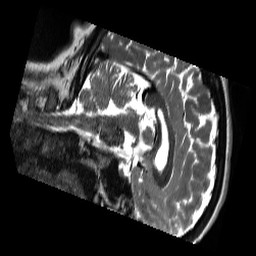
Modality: T2w
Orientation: sagittal
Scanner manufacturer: siemens
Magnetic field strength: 3 T
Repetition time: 13.52 s
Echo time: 0.088 s